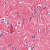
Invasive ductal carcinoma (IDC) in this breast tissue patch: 0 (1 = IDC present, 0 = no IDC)